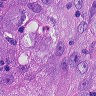
Metastatic tissue present: yes